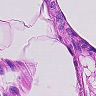
Metastatic tissue present: no